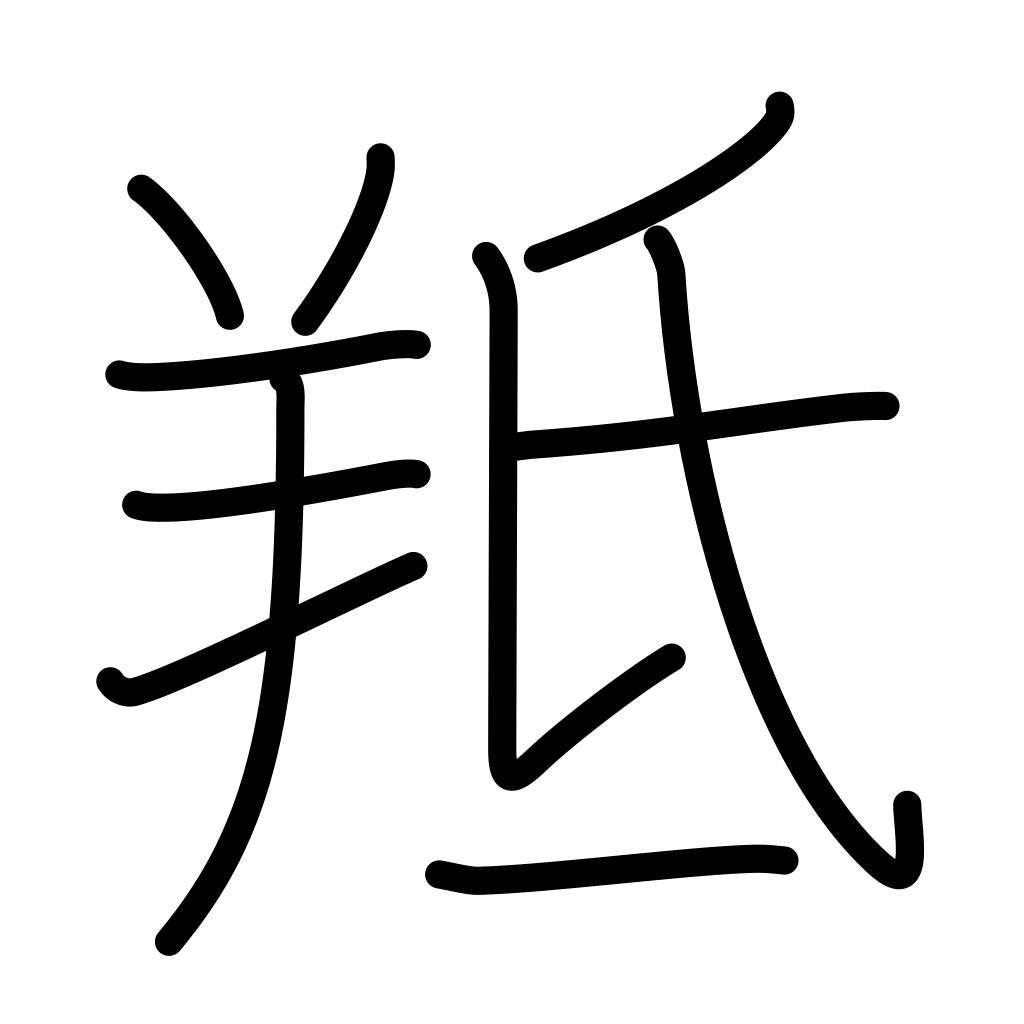
Meaning: male sheep, ram